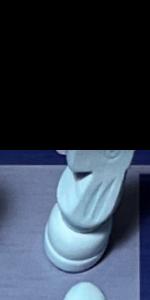
Label: Knight_White